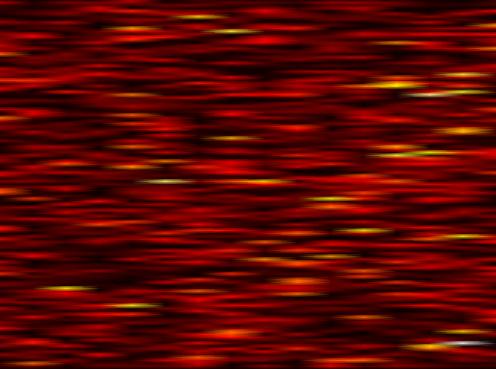
Label: FBMC